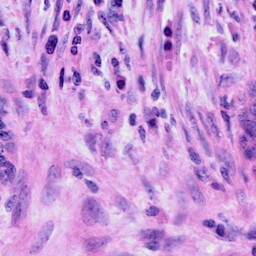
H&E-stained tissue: Cervix